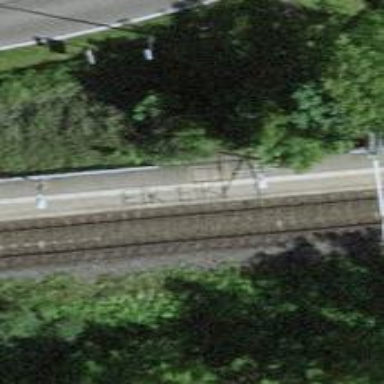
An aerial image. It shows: Railway halt with public transport stop position.